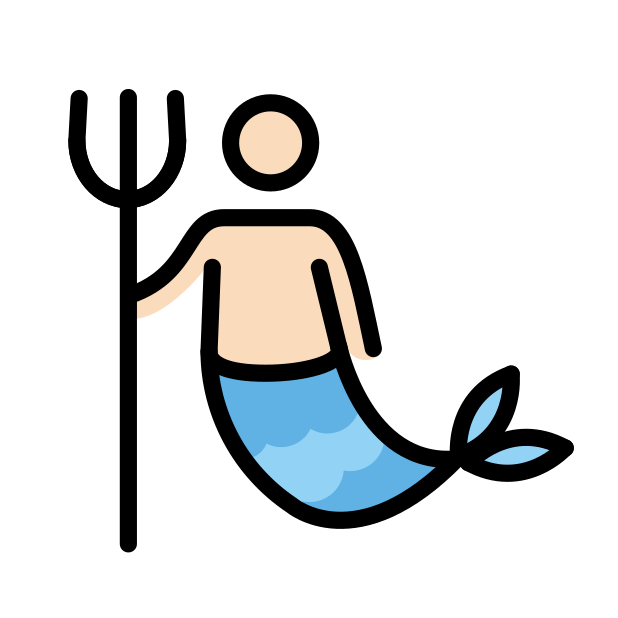
merman: light skin tone